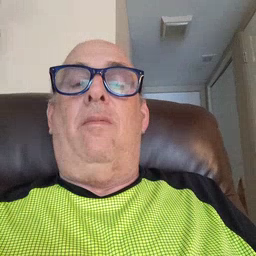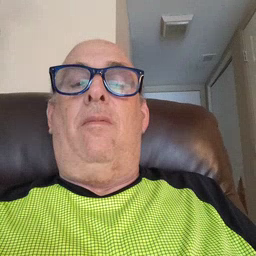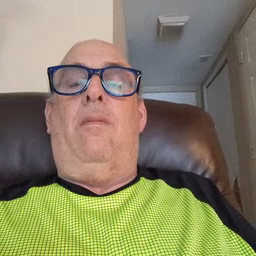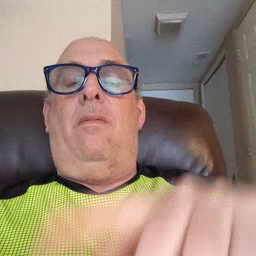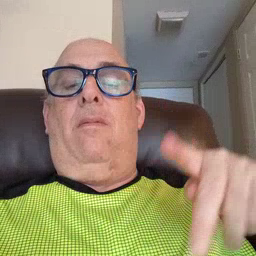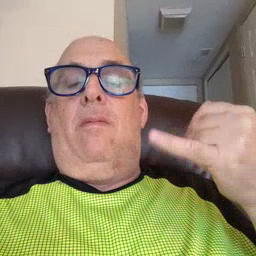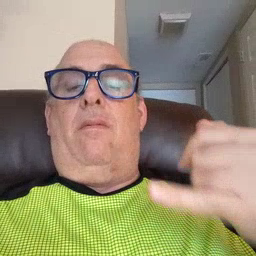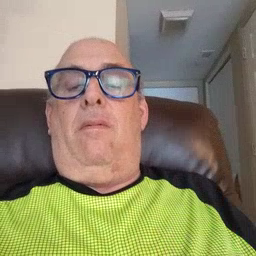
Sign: pajamas